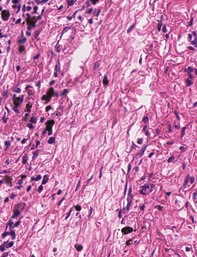
Tumor epithelial tissue: no
Tumor-associated stroma tissue: yes
Normal tissue: no